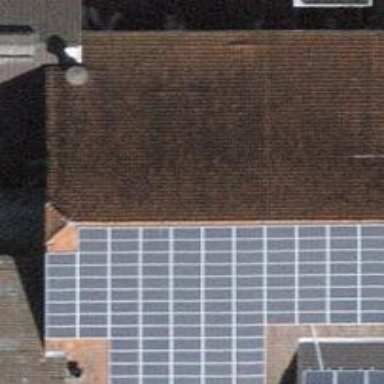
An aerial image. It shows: Solar power generator using photovoltaic method with solar photovoltaic panel types.